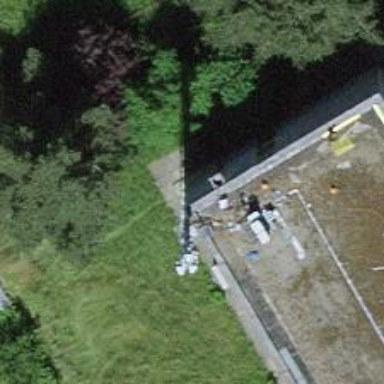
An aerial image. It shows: Mast tower used for communication.